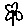
Label: flower